Question: This really looks like simple task but still, kicking my head against the wall last few hours and searching the web for any clue to solve this didn't help as well.
In short I'm getting exception on first <URL> loop.
'''
Error while execute data (User1, Group1)
exception 'PDOException' with message 'SQLSTATE[42000]: Syntax error or access
violation: 1064 You have an error in your SQL syntax; check the manual that
corresponds to your MySQL server version for the right syntax to use near 'group)
VALUES ('User1', 'Group1')' at line 2' in C:\wamp\www\dbo-test-transactions.php:32
Stack trace: #0 C:\wamp\www\dbo-test-transactions.php(32):
PDOStatement->execute(Array) #1 {main}
'''
WAMP 2.4 on Windows; Database host, username and password have default values ("localhost", "root" and ""). I have created database 'test' (colation: ) with table 'users' (two columns 'user_name' and 'group'). Both columns are and 'user_name' column has . Database engine is .

I've already tried to execute queries directly using <URL> but final result is always the same - .
Have already checked a lot of resources, mostly here on StackOverflow, <URL>, read all, letter by letter, checked all examples, comments, etc.
My database connection has been established using this piece of code.
'''
try {
$pdo = @new PDO("mysql:host=localhost;dbname=test;charset=utf8", "root", "");
$pdo->setAttribute(PDO::ATTR_ERRMODE, PDO::ERRMODE_EXCEPTION);
$pdo->setAttribute(PDO::ATTR_EMULATE_PREPARES, true);
}
catch (PDOException $ex) {
die ("<b>Connection Error!</b><br /><br />{$ex}");
}
'''
My query looks like this.
'''
$sql = "INSERT INTO users (user_name, group) VALUES (?, ?)";
'''
All data I want to insert into database-table are stored in an array.
'''
$data = array();
$data[] = array("User1", "Group1");
$data[] = array("User2", "Group2");
$data[] = array("User3", "Group3");
'''
At the end, what I'm trying to do is here:
'''
$pdo->beginTransaction();
$res = $pdo->prepare($sql);
foreach ($data as $values) {
try {
$res->execute($values);
}
catch (PDOException $ex) {
$pdo->rollBack();
die ("<b>Error while execute data ({$values[0]}, {$values[1]})</b><br /><br />{$ex}");
}
}
$pdo->commit();
'''
I'm sure that answer is somewhere above in the code but still have no clue where's the problem. Yep, looks like beginners problem and that really drives me crazy the most.
If you need any more info or updates, let me know. Hope I have provided all relevant code samples and information.
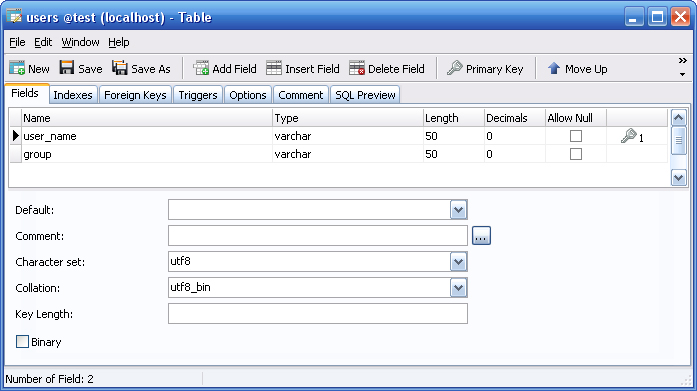
Answer: Found the answer. According to this link, the solution is to encapsulate your field names.
<URL>
In the previous link, "desc" was a reserved keyword. In your case, "group" is a reserved word.
<URL>
Try this query instead:
'''
$sql = "INSERT INTO 'users' ('user_name', 'group') VALUES (?, ?)";
'''